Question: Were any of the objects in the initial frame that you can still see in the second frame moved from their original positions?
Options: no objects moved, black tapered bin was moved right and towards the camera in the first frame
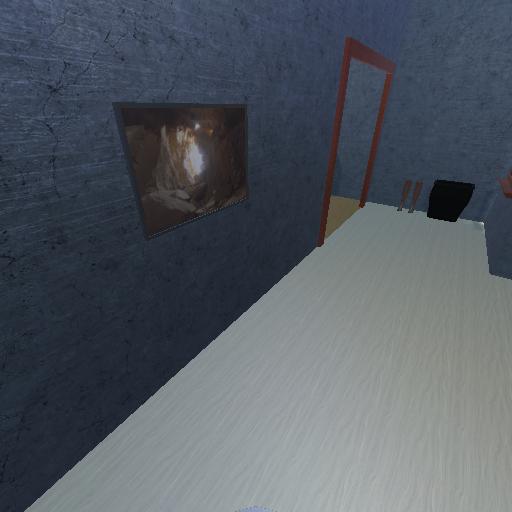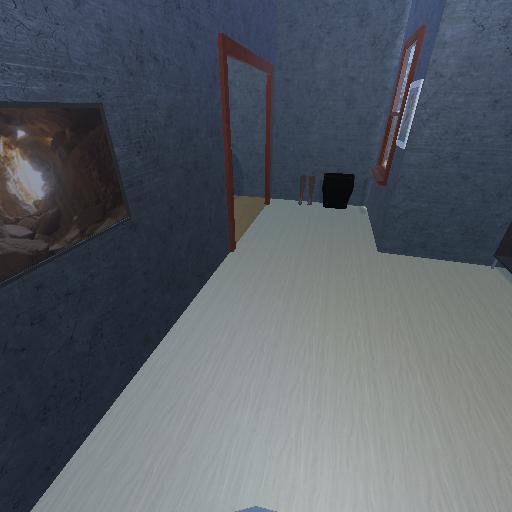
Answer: no objects moved